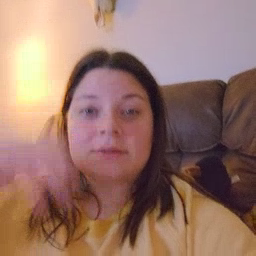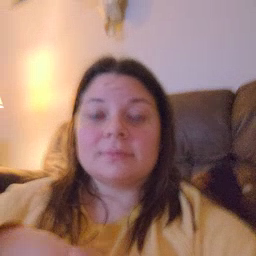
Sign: hat